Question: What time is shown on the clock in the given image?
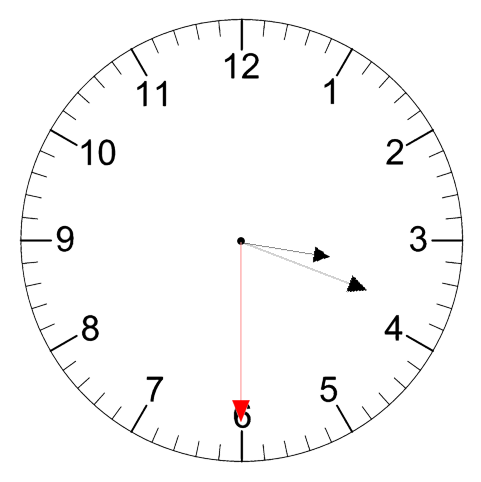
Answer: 03:18:30